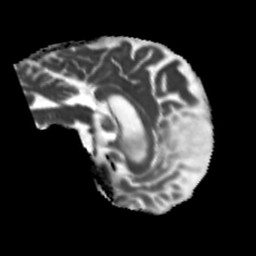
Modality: MD
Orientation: sagittal
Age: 52
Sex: male
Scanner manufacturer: siemens
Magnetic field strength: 3 T
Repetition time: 5.25 s
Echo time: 0.08 s